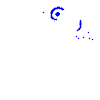
Particle: proton